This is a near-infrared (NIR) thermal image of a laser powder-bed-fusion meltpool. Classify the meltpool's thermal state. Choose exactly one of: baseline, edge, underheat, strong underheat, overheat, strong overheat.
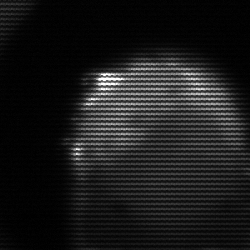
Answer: edge